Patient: sex M, age 26
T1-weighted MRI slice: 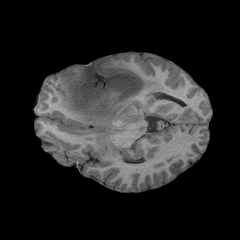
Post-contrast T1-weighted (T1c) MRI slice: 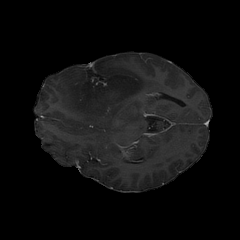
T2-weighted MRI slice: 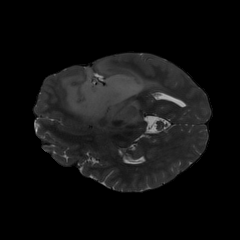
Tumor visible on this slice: yes
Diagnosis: Astrocytoma, IDH-mutant
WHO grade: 3